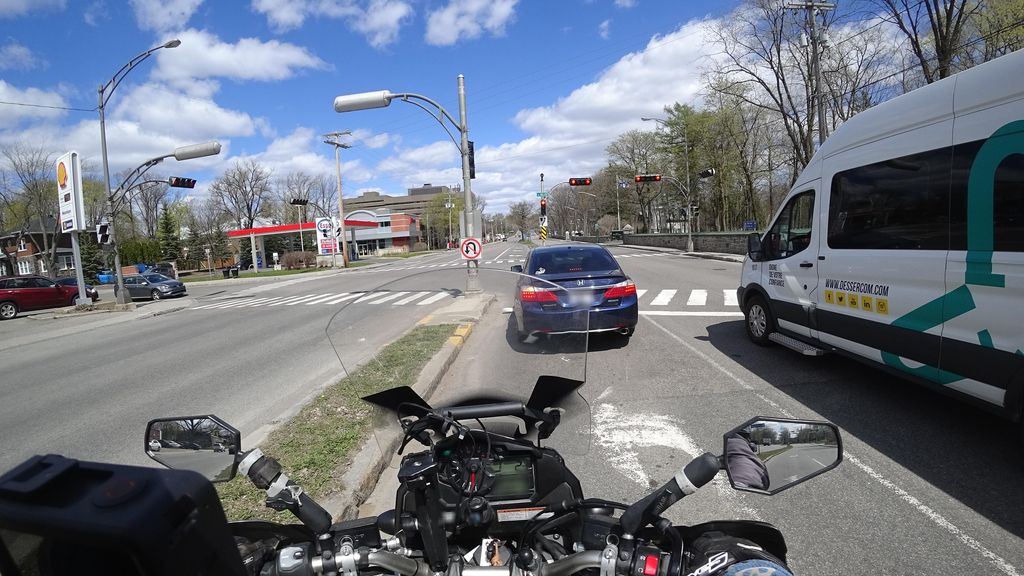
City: quebec_city